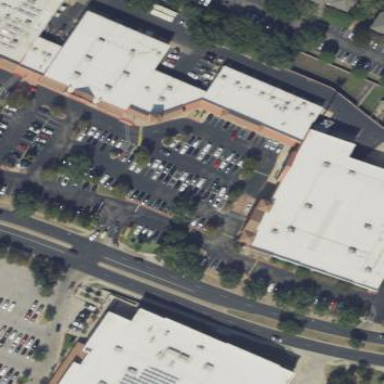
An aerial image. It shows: Retail building.